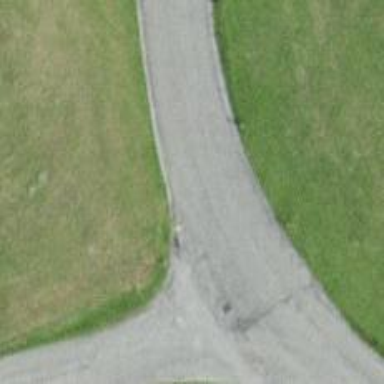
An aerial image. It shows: Unclassified road.